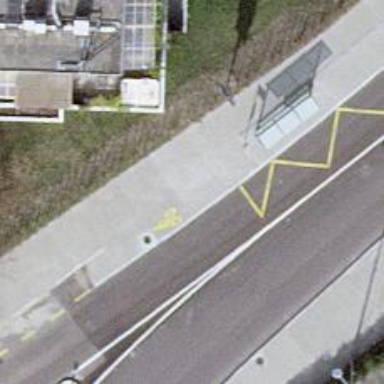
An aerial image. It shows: Asphalt sidewalk leading to platform for public transport.